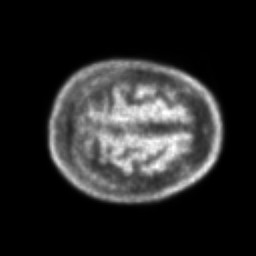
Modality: PET
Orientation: axial
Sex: male
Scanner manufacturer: ge